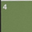
Piece: xx